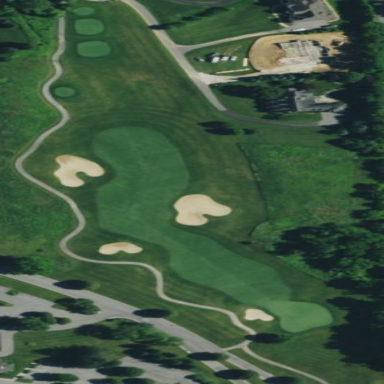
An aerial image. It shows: Rough area on grassy golf course.